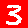
Digit: 3